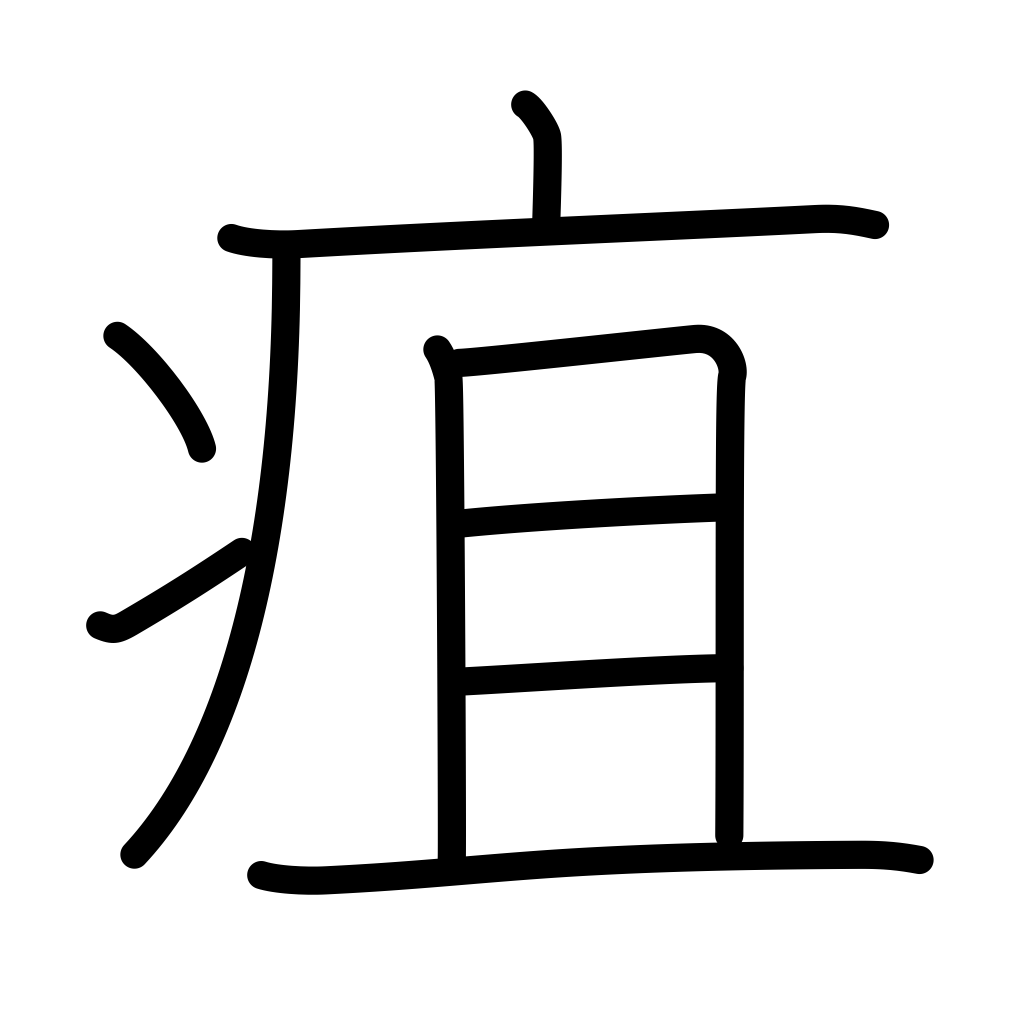
Meaning: carbuncle